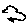
Label: bird